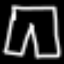
Label: pants